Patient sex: M
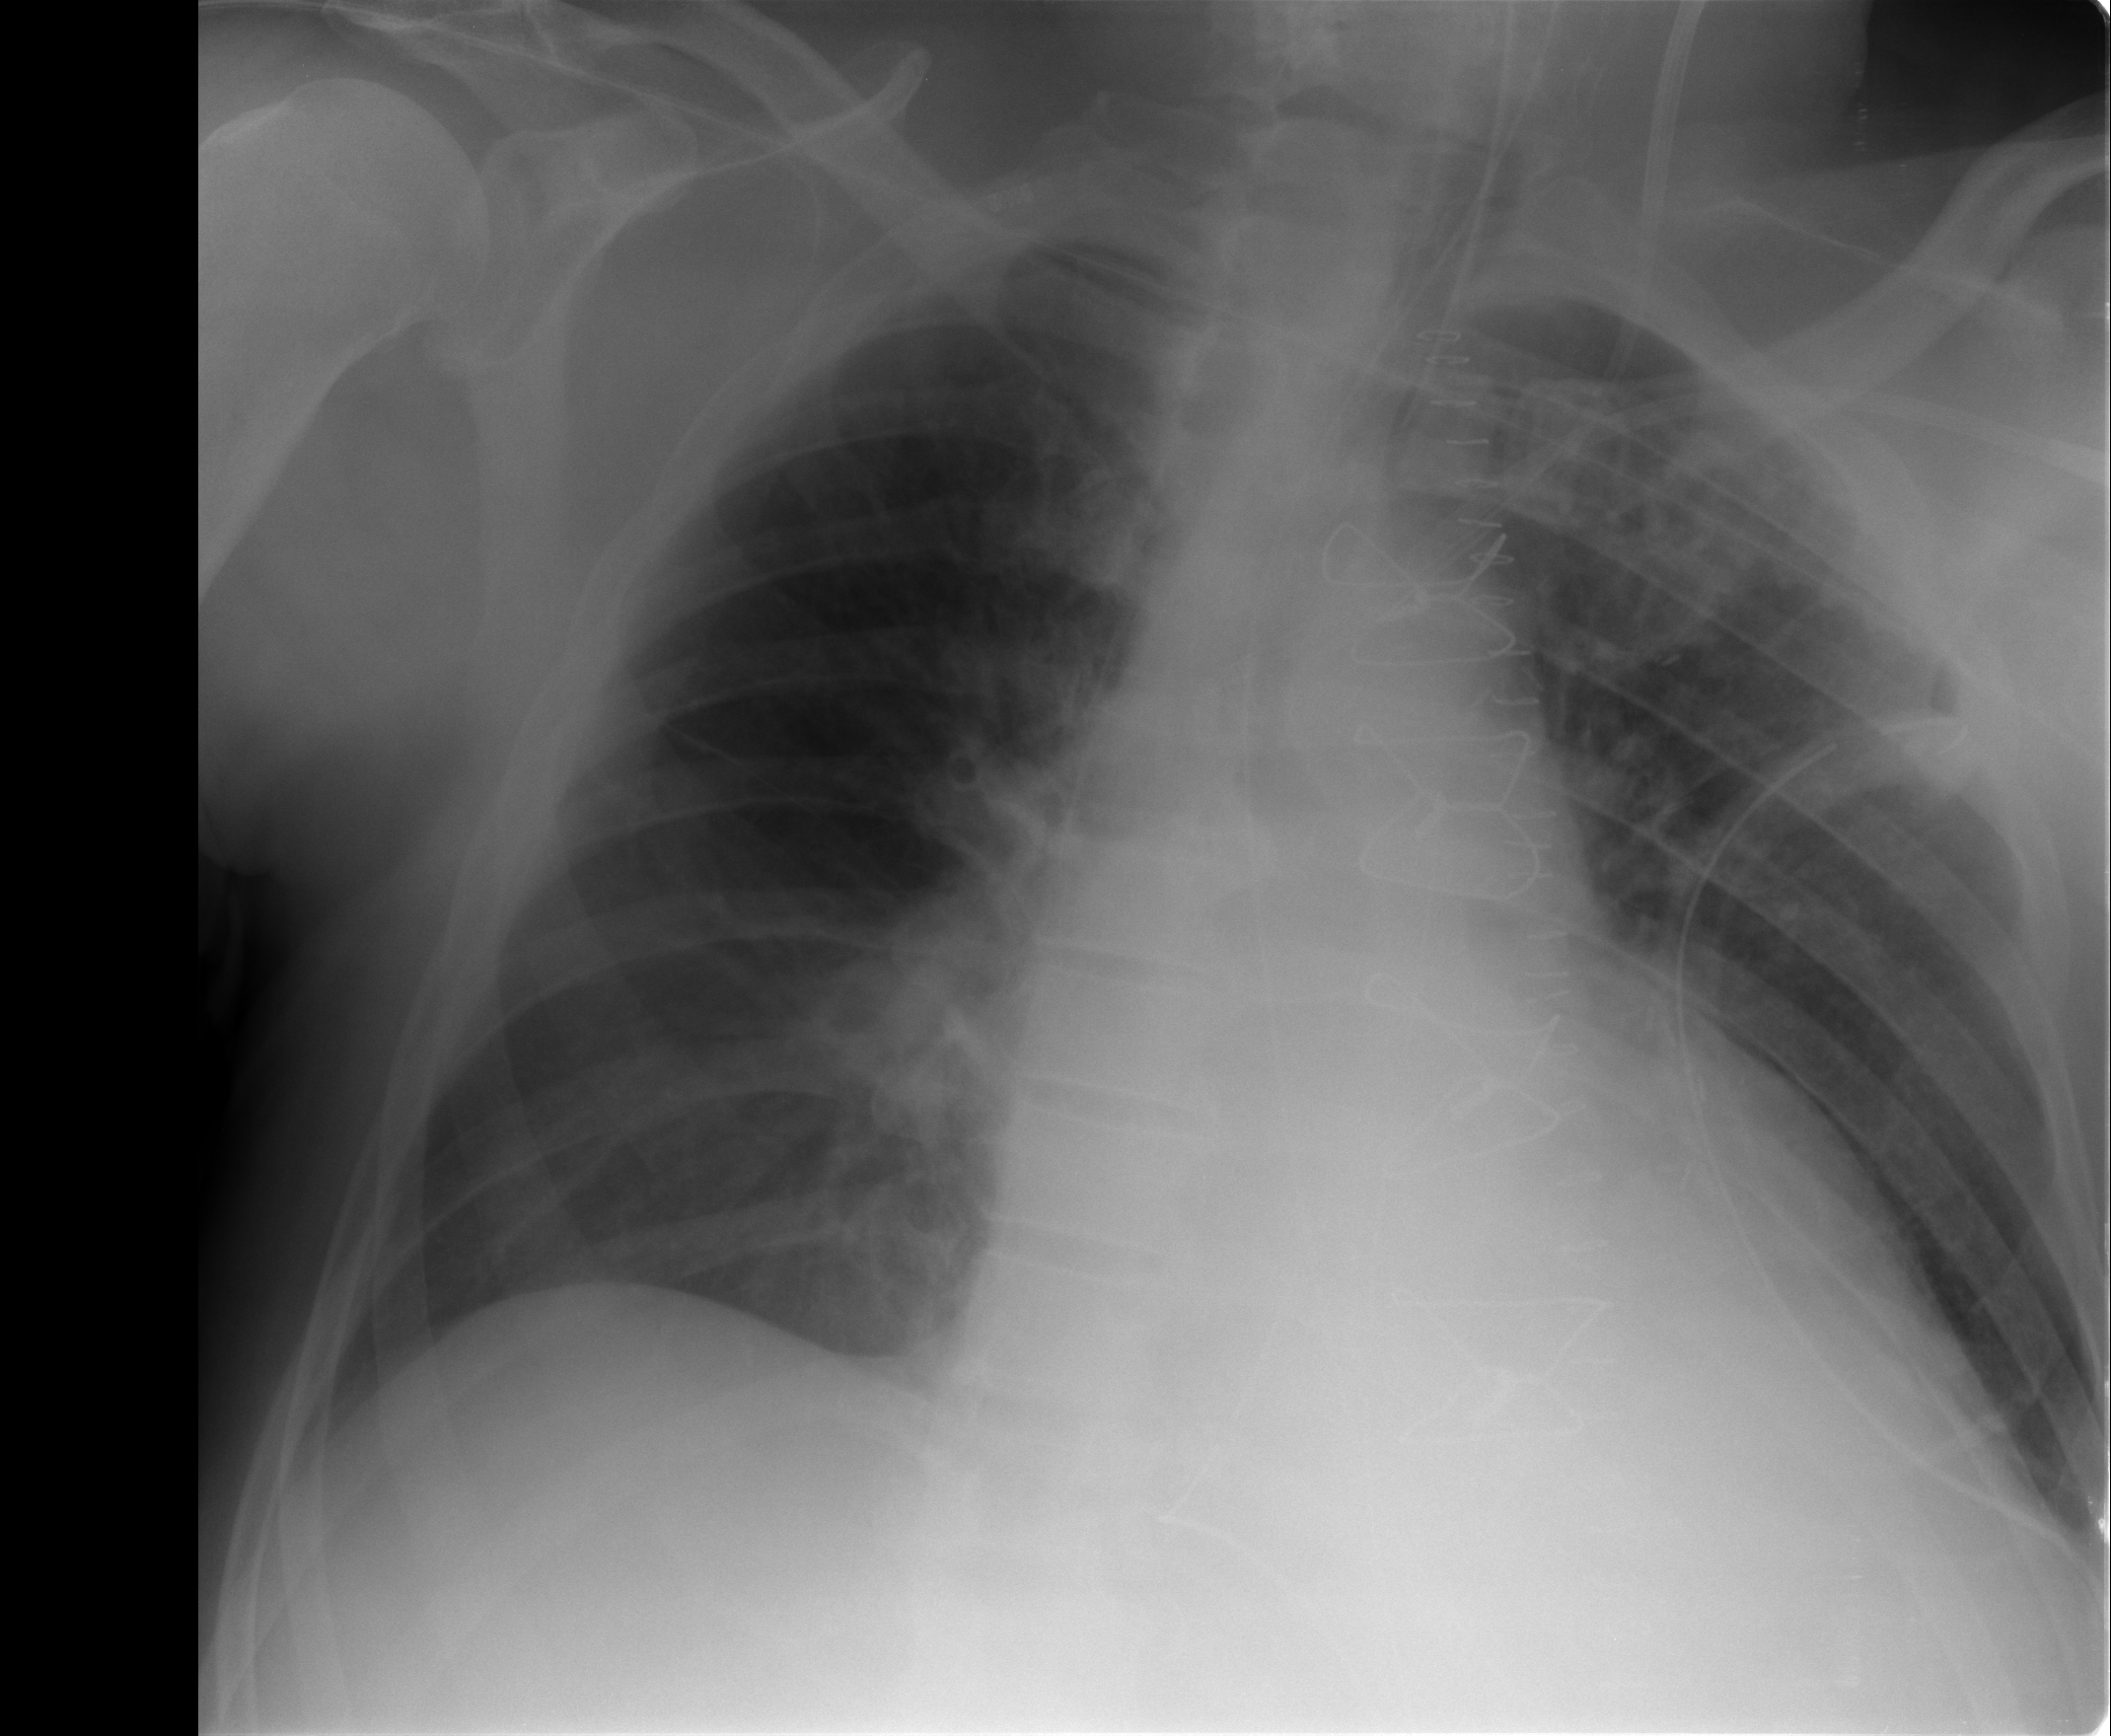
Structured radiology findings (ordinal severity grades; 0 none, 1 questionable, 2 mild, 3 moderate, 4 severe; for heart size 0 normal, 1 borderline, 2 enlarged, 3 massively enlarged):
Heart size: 1
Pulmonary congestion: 2
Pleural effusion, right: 0
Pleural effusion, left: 1
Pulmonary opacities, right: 0
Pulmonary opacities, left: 2
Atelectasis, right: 2
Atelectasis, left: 2